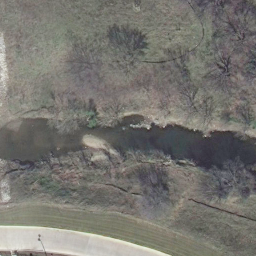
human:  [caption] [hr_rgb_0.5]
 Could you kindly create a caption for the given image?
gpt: Lots of green plants flourish on both banks of the river .

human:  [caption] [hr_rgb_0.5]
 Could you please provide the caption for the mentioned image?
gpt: A river with a forest on one bank and a road on the other side .

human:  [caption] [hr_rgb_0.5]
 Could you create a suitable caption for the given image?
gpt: Green plants flourish on both banks of the river .

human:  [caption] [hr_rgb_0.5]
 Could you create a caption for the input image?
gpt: It is a river with a forest on one bank and a road on the other side .

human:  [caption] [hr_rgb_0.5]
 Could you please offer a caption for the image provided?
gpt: A river goes through this area with a forest on one bank and a road on the other side .